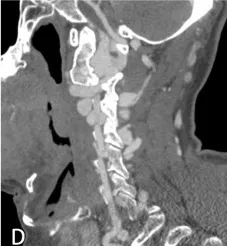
The imaging findings of the patient. (E) A schematic diagram of the structure of AVF. Star indicates the fistula orifices.
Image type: radiology (ct)